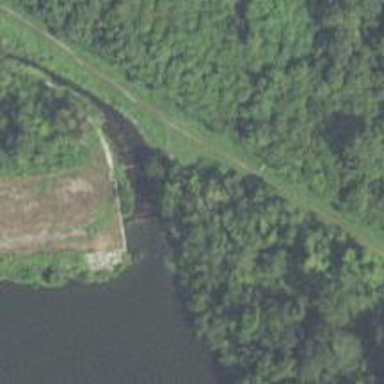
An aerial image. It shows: Weir along the waterway.